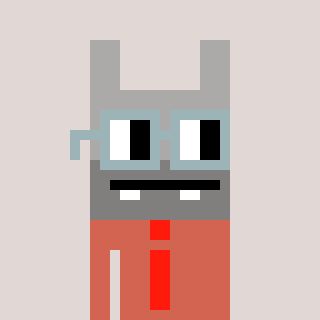
a pixel art character with square dark gray glasses, a rabbit-shaped head and a peachy-colored body on a warm background